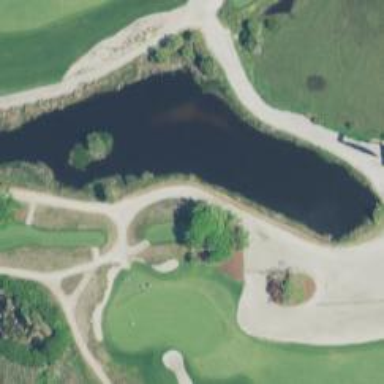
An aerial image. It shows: Path for both roads and golfers.